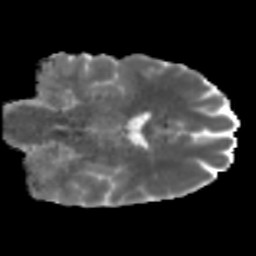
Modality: MD
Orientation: coronal
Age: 46
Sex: male
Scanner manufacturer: siemens
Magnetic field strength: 3 T
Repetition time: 5 s
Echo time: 0.092 s